Lunar surface albedo tile
Center latitude: 34.372
Center longitude: 43.151
Resolution (meters per pixel, mean): 105.41
Tile area (km^2): 10307.11
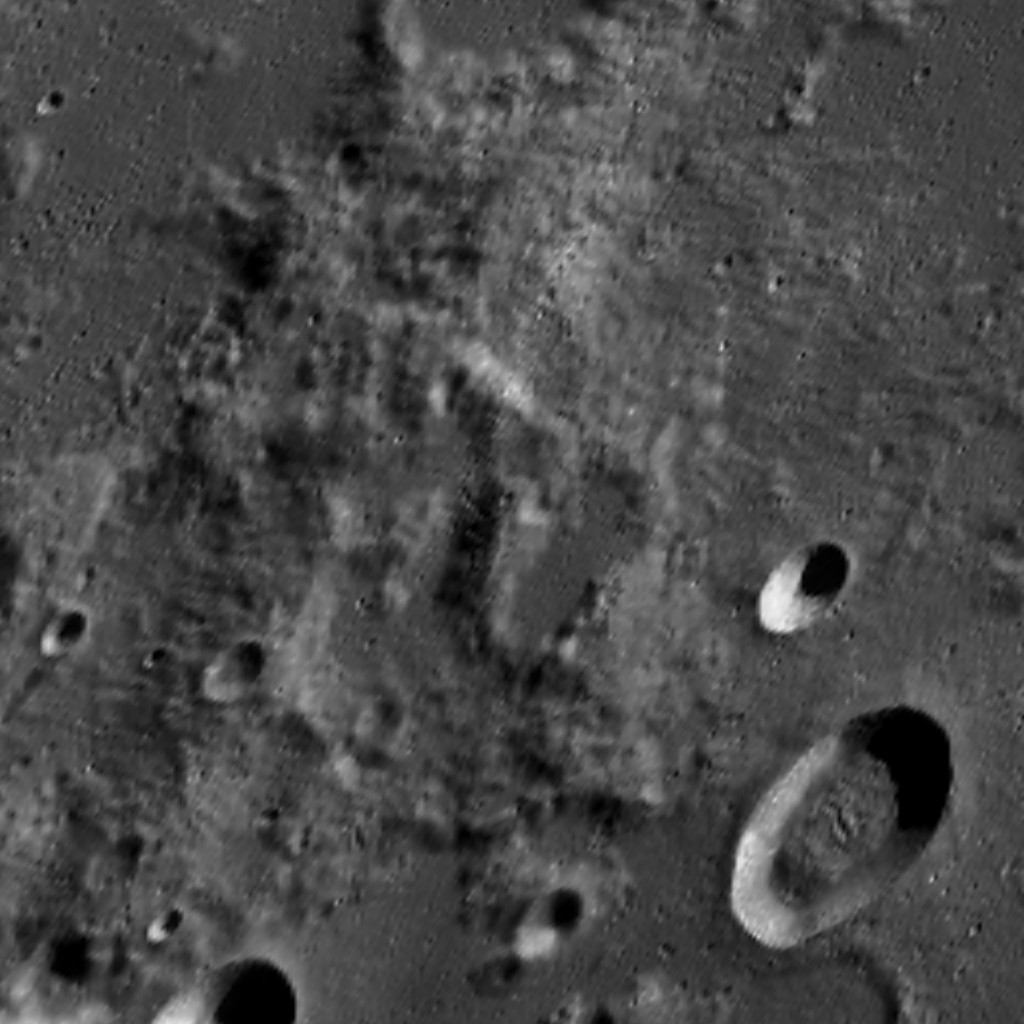